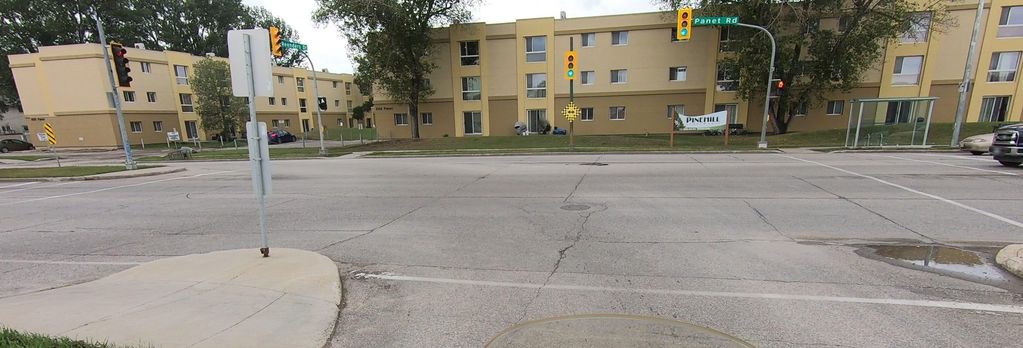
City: winnipeg